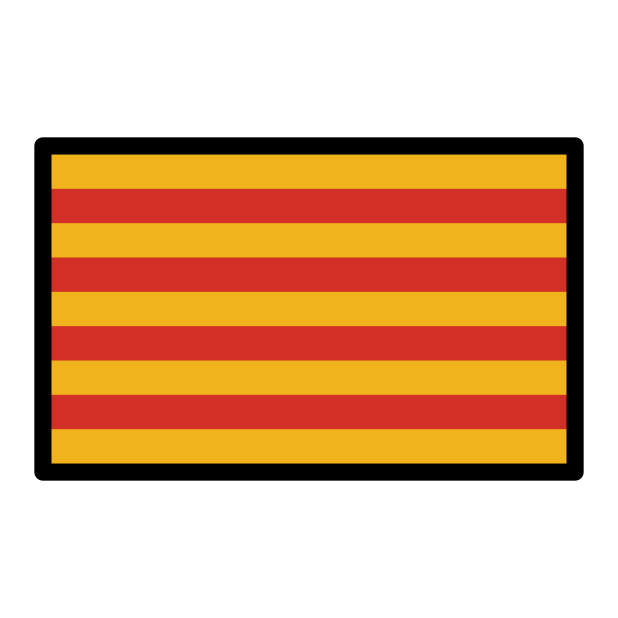
catalonia flag